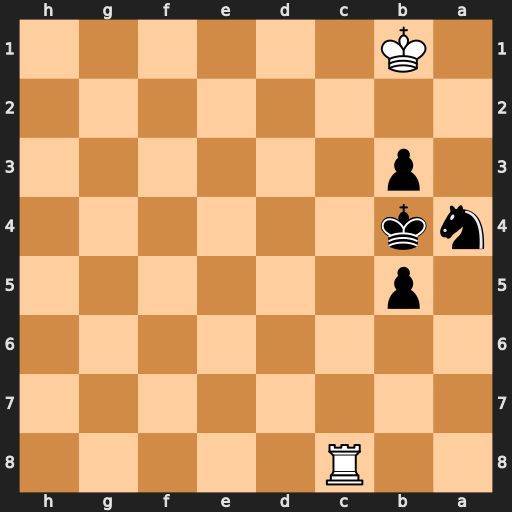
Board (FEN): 2R5/8/8/1p6/nk6/1p6/8/1K6
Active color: b
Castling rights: -
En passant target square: -
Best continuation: Ka3 Rc6 b2 Ra6 Kb3 Rxa4 Kxa4 Kxb2 Kb4